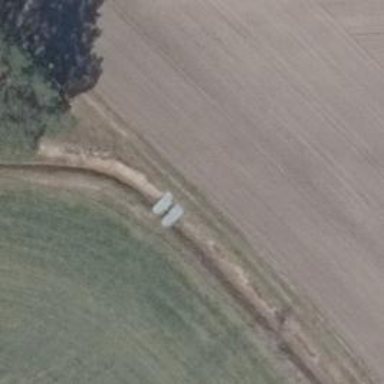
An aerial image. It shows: Track on metal bridge with grade 1 tracktype.